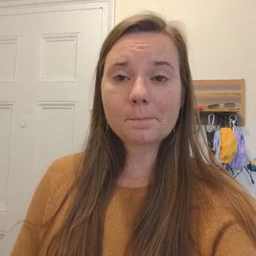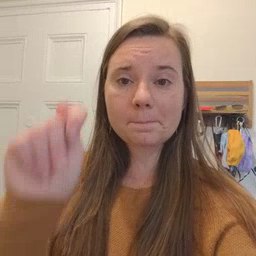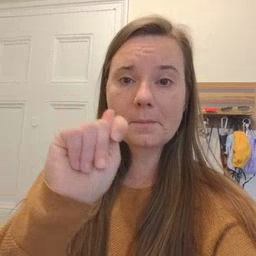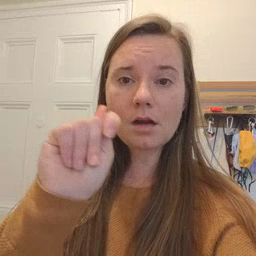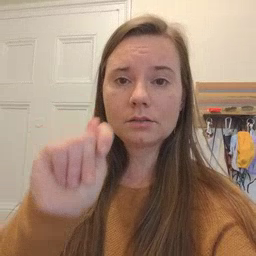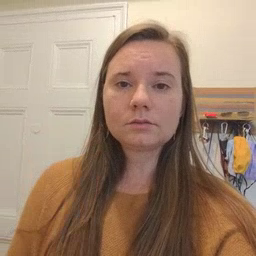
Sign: potty